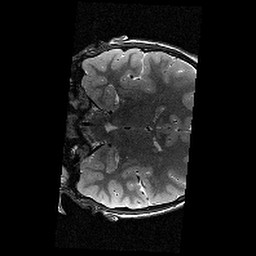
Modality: T2w
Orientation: coronal
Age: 11
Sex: male
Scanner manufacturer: siemens
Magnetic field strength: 3 T
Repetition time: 9.23 s
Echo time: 0.067 s